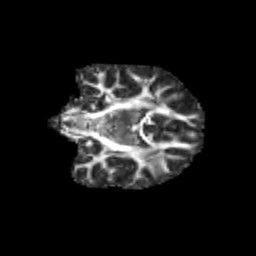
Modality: FA
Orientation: coronal
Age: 12
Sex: female
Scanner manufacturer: siemens
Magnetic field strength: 3 T
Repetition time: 3.8 s
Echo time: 0.07 s